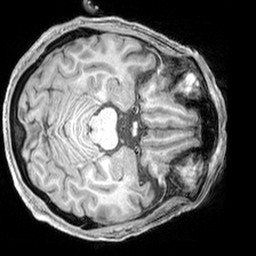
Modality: T1w
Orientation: axial
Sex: male
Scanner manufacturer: siemens
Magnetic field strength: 3 T
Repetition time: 2.3 s
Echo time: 0.00226 s